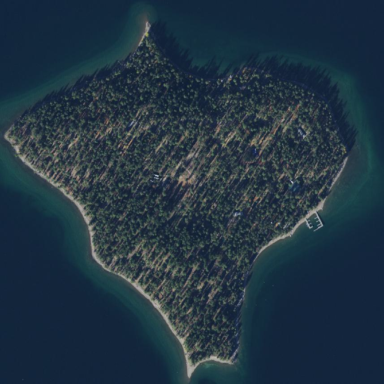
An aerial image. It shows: Island covered with dense forest.